Question: I want to have a page like this:

It is the map page of the iPad map. As you can see it has a location search bar on the top.
Is it possible to have a search bar like this image on the top when the screen have navigation bar on his top?
EDIT:
More than implementing this, it is important that using a search bar on a navigation bar was not wrong with apples guide line. please help also about this.
Thanks
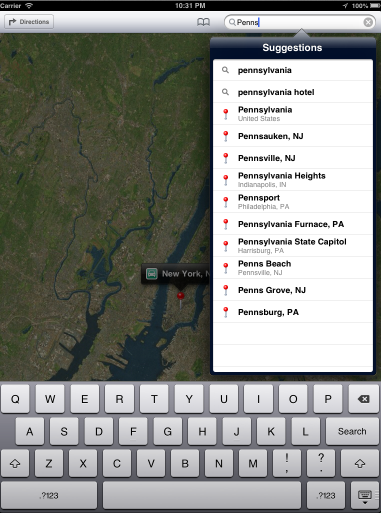
Answer: It is not agains iphone quide line. my application with this search bar approved.
The below code will add uisearch bar to your navigation bar:
'''
LocationSearchBar = new UISearchBar (new RectangleF (0,0,250,44));
UIBarButtonItem searchButtonItem = new UIBarButtonItem (LocationSearchBar );
this .NavigationItem .RightBarButtonItem =searchButtonItem;
'''